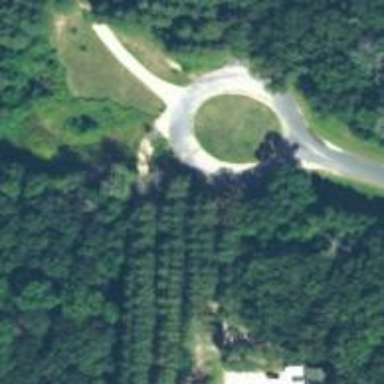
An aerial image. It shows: Turning loop on the road.